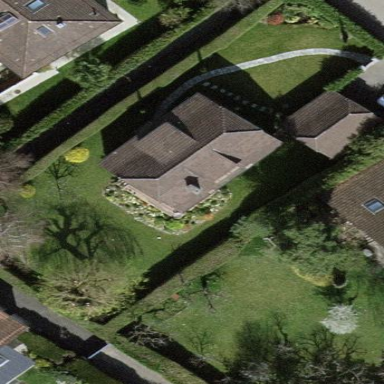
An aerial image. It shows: Garden enclosed by fence.